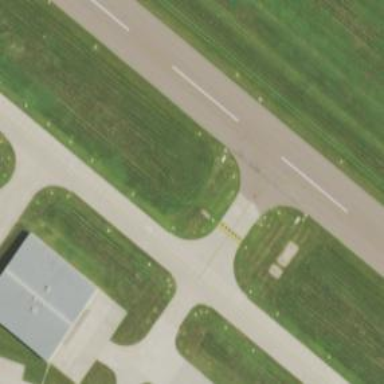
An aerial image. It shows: View of taxiway at the airport.